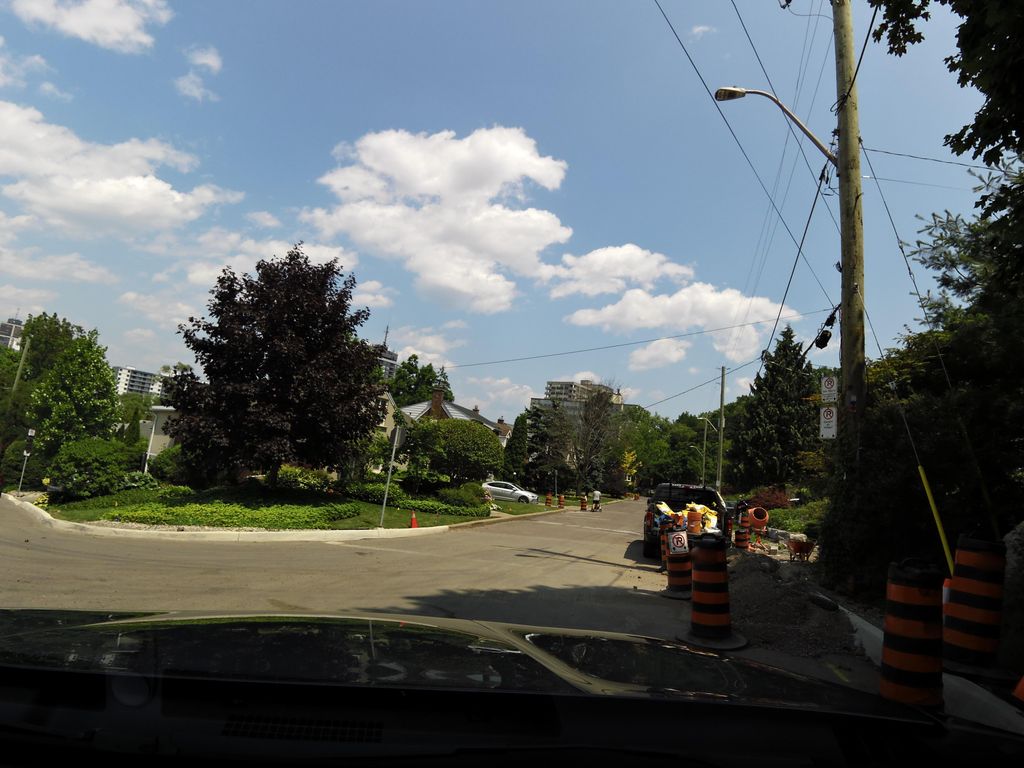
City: hamilton